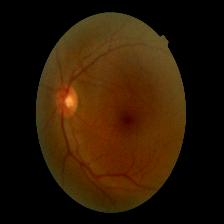
Diabetic retinopathy grade: Mild